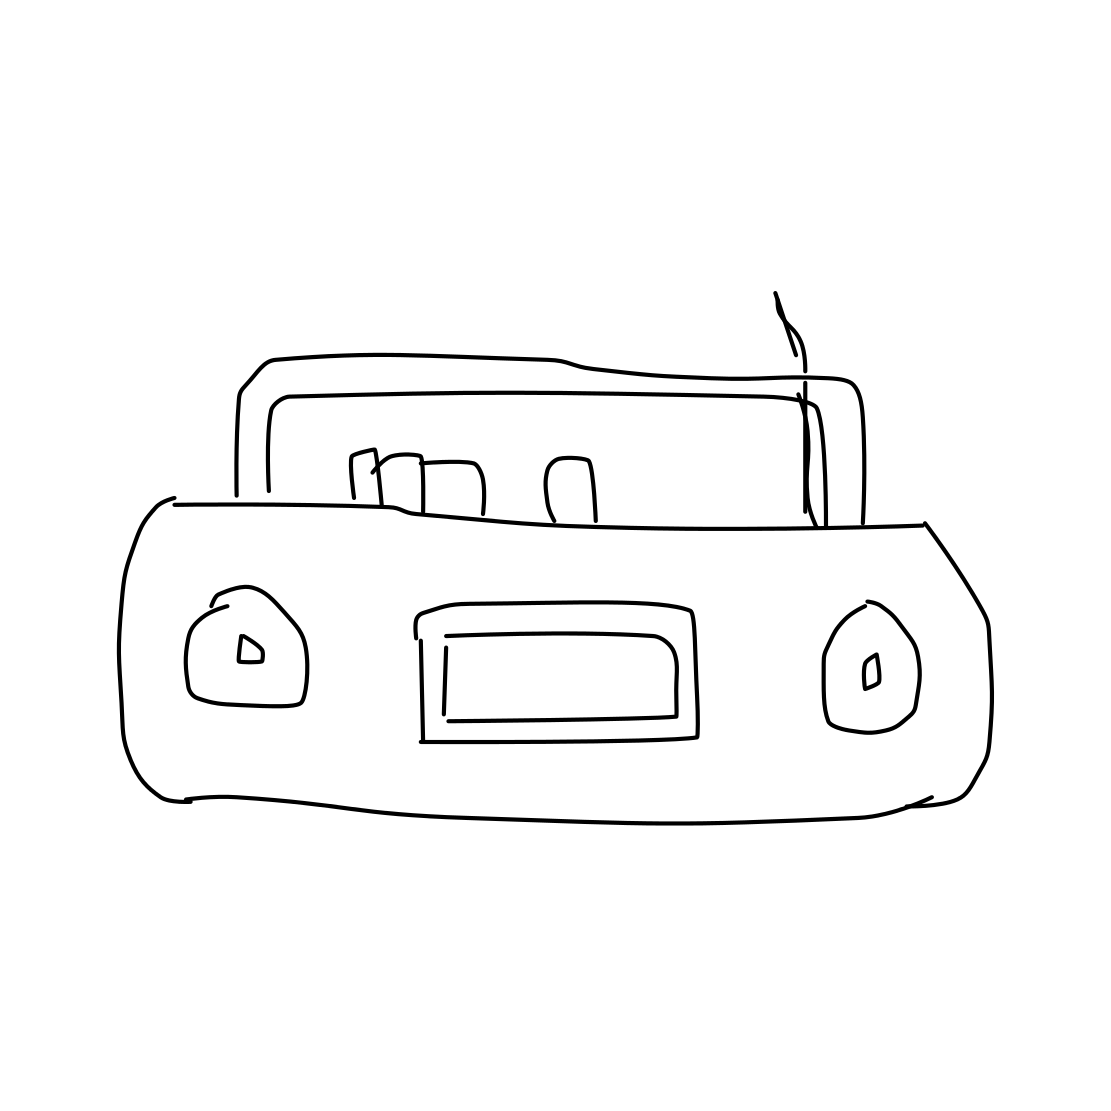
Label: radio